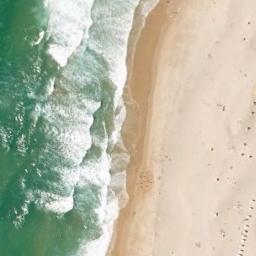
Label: beach